Field crop: maize
Growth stage: 2
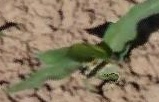
Species: maize